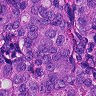
Metastatic tissue present: yes